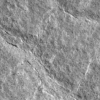
Label: not_dusty